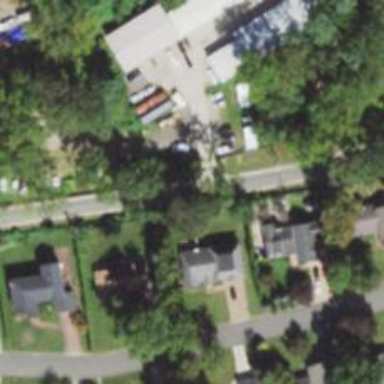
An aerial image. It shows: Living street.